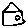
Label: house